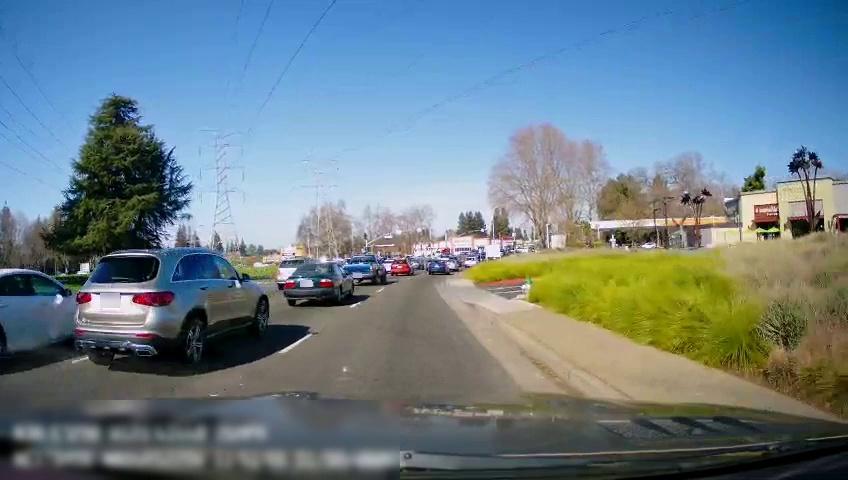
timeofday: Day
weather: Sunny
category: Drivable Space
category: Vehicles | Car
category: Vehicles | SUV
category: Vehicles | Car
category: Vehicles | Car
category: Vehicles | Truck
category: Vehicles | Car
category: Vehicles | Car
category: Vehicles | Car
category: Vehicles | Car
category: Vehicles | Car
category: Lanes | Current Lane
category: Lanes | Alternate Lane